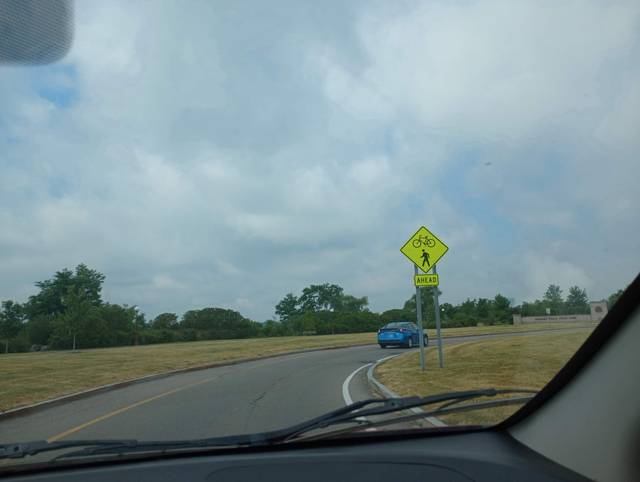
Region: Canada
Coordinates: 43.081, -79.051